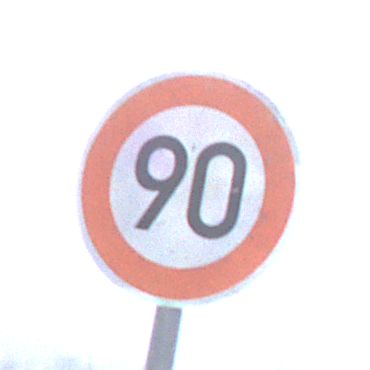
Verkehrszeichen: Geschwindigkeit90
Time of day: MorningAfternoon
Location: Outdoor (Suburban)
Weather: Overcast
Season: NotSpecified
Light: Natural